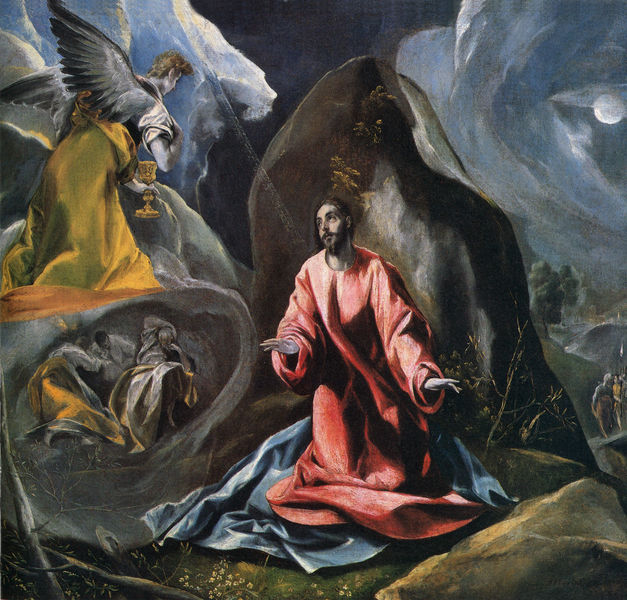
Titel: Christus am Ölberg
Künstler: El Greco
Standort: Toledo (Ohio)
Institution: The Toledo Museum of Art
Schlagwörter: baum, berg, blau, blätter, dunkel, felsen, flügel, gemälde, hand, himmel, kopf, mann, schatten, schlaf, umhang, weiß, wolken, bäume, gelb, grün, landschaft, menschen, sitzen, stadt, äste, abend, braun, frau, geste, grau, haar, hintergrund, kleid, köpfe, licht, männer, nacht, schwarz, blick, gras, rasen, rot, schleier, tuch, weg, wiese, wolke, malerei, bart, bibel, bärtig, falten, federn, gefieder, gesicht, stein, steine, gesten, hände, öl, ast, gräser, hügel, strauch, einsam, boden, gewand, gold, haare, kelch, mantel, stoff, höhle, locken, tal, engel, hellblau, spanien, schlafen, schlafend, fels, wüste, farbe, schlucht, figuren, ölgemälde, red, soldaten, robe, yellow, oil painting, faltenwurf, becher, wei, gang, mond, lichtstrahl, strahlen, wurzel, geld, zweig, traum, mondschein, knien, gebet, christus, jesus, picasso, manierismus, angel, angels, clouds, wesen, flehen, knieend, kniend, vision, grotte, schwingen, hills, erscheinung, heiliger, night, pokal, erleuchtung, jünger, anbetung, jerusalem, erzengel, el greco, christentum, auferstehung, testament, verkündigung, geister, moon, jeses, gabriel, landscgaft, vergebung, zeugen, ölberg, verklärung, garten gethsemane, dornbusch, kniender, woke, greco, el geco, kniender mann, metamorphosis, jeus, jesus in gehtsemane, engel stärkt jesus, am ölberg, flügelkelch, blau gelb grau, gethsemanei, lass diesen kelch an mir vorübergehen, rise, grail, surrealisismus, holy grail